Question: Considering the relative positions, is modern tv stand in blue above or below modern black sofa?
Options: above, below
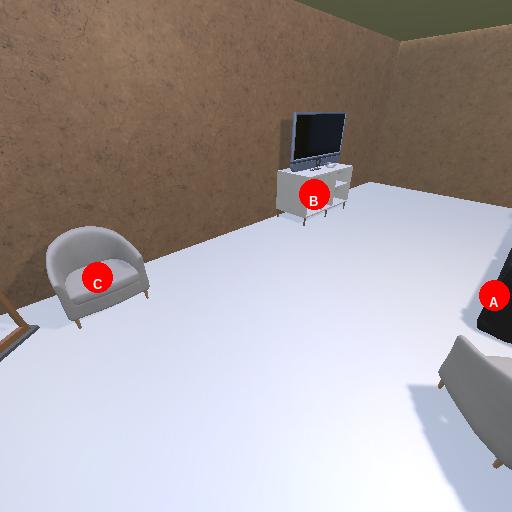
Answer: above